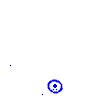
Particle: proton